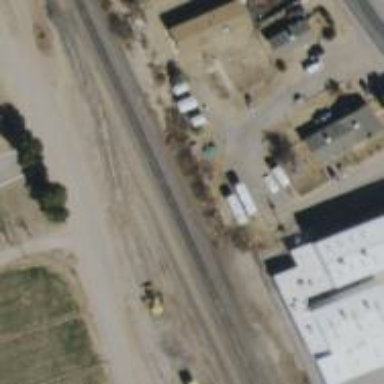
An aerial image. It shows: Railway siding with rails.